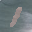
Label: 1